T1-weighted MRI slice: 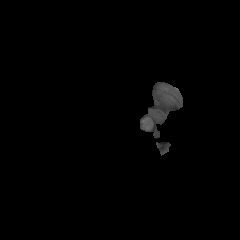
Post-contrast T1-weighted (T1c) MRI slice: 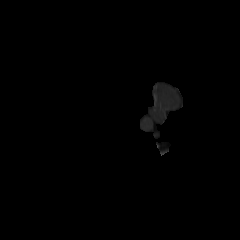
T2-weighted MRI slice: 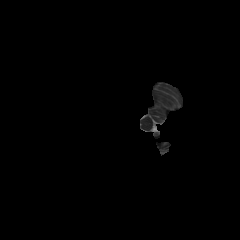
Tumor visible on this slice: no